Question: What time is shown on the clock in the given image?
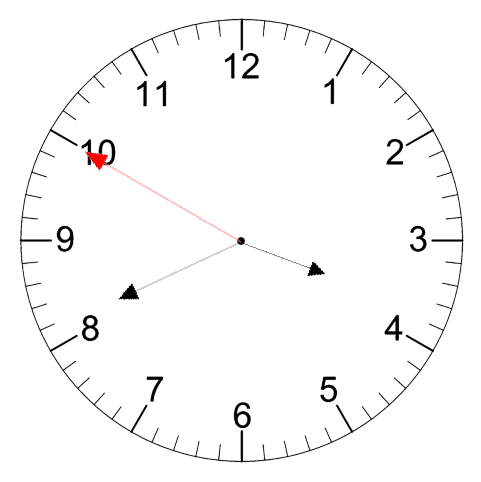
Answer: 03:40:50